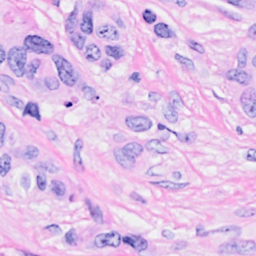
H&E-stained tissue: Breast